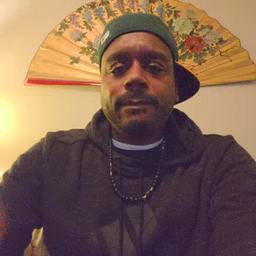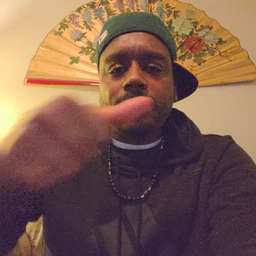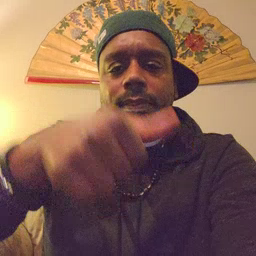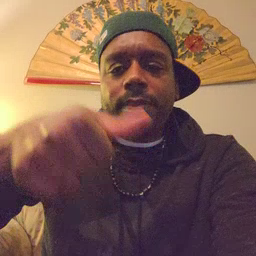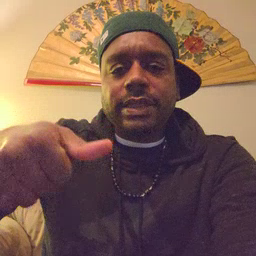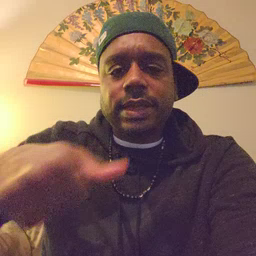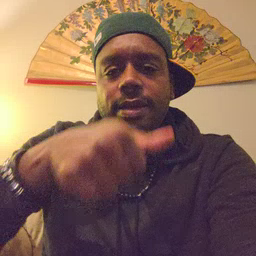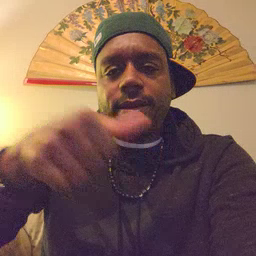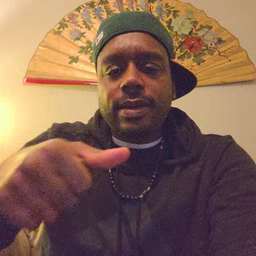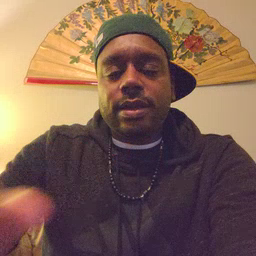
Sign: puzzle